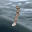
Label: 1